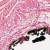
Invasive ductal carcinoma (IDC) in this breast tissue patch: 0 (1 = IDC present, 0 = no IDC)